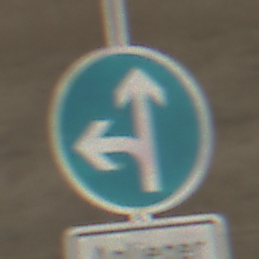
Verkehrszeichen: VorgeschriebeneFahrtrichtungGeradeausOderLinks
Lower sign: PersonengruppenFrei1
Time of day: Midday
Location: Roofed (Tunnel)
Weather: NotSpecified
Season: NotSpecified
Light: Natural